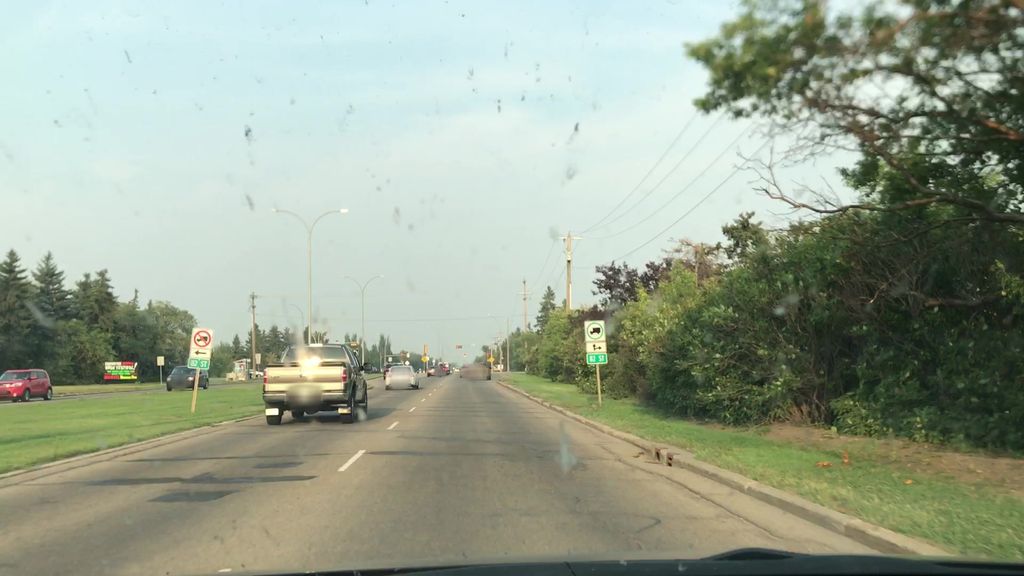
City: edmonton